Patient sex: F
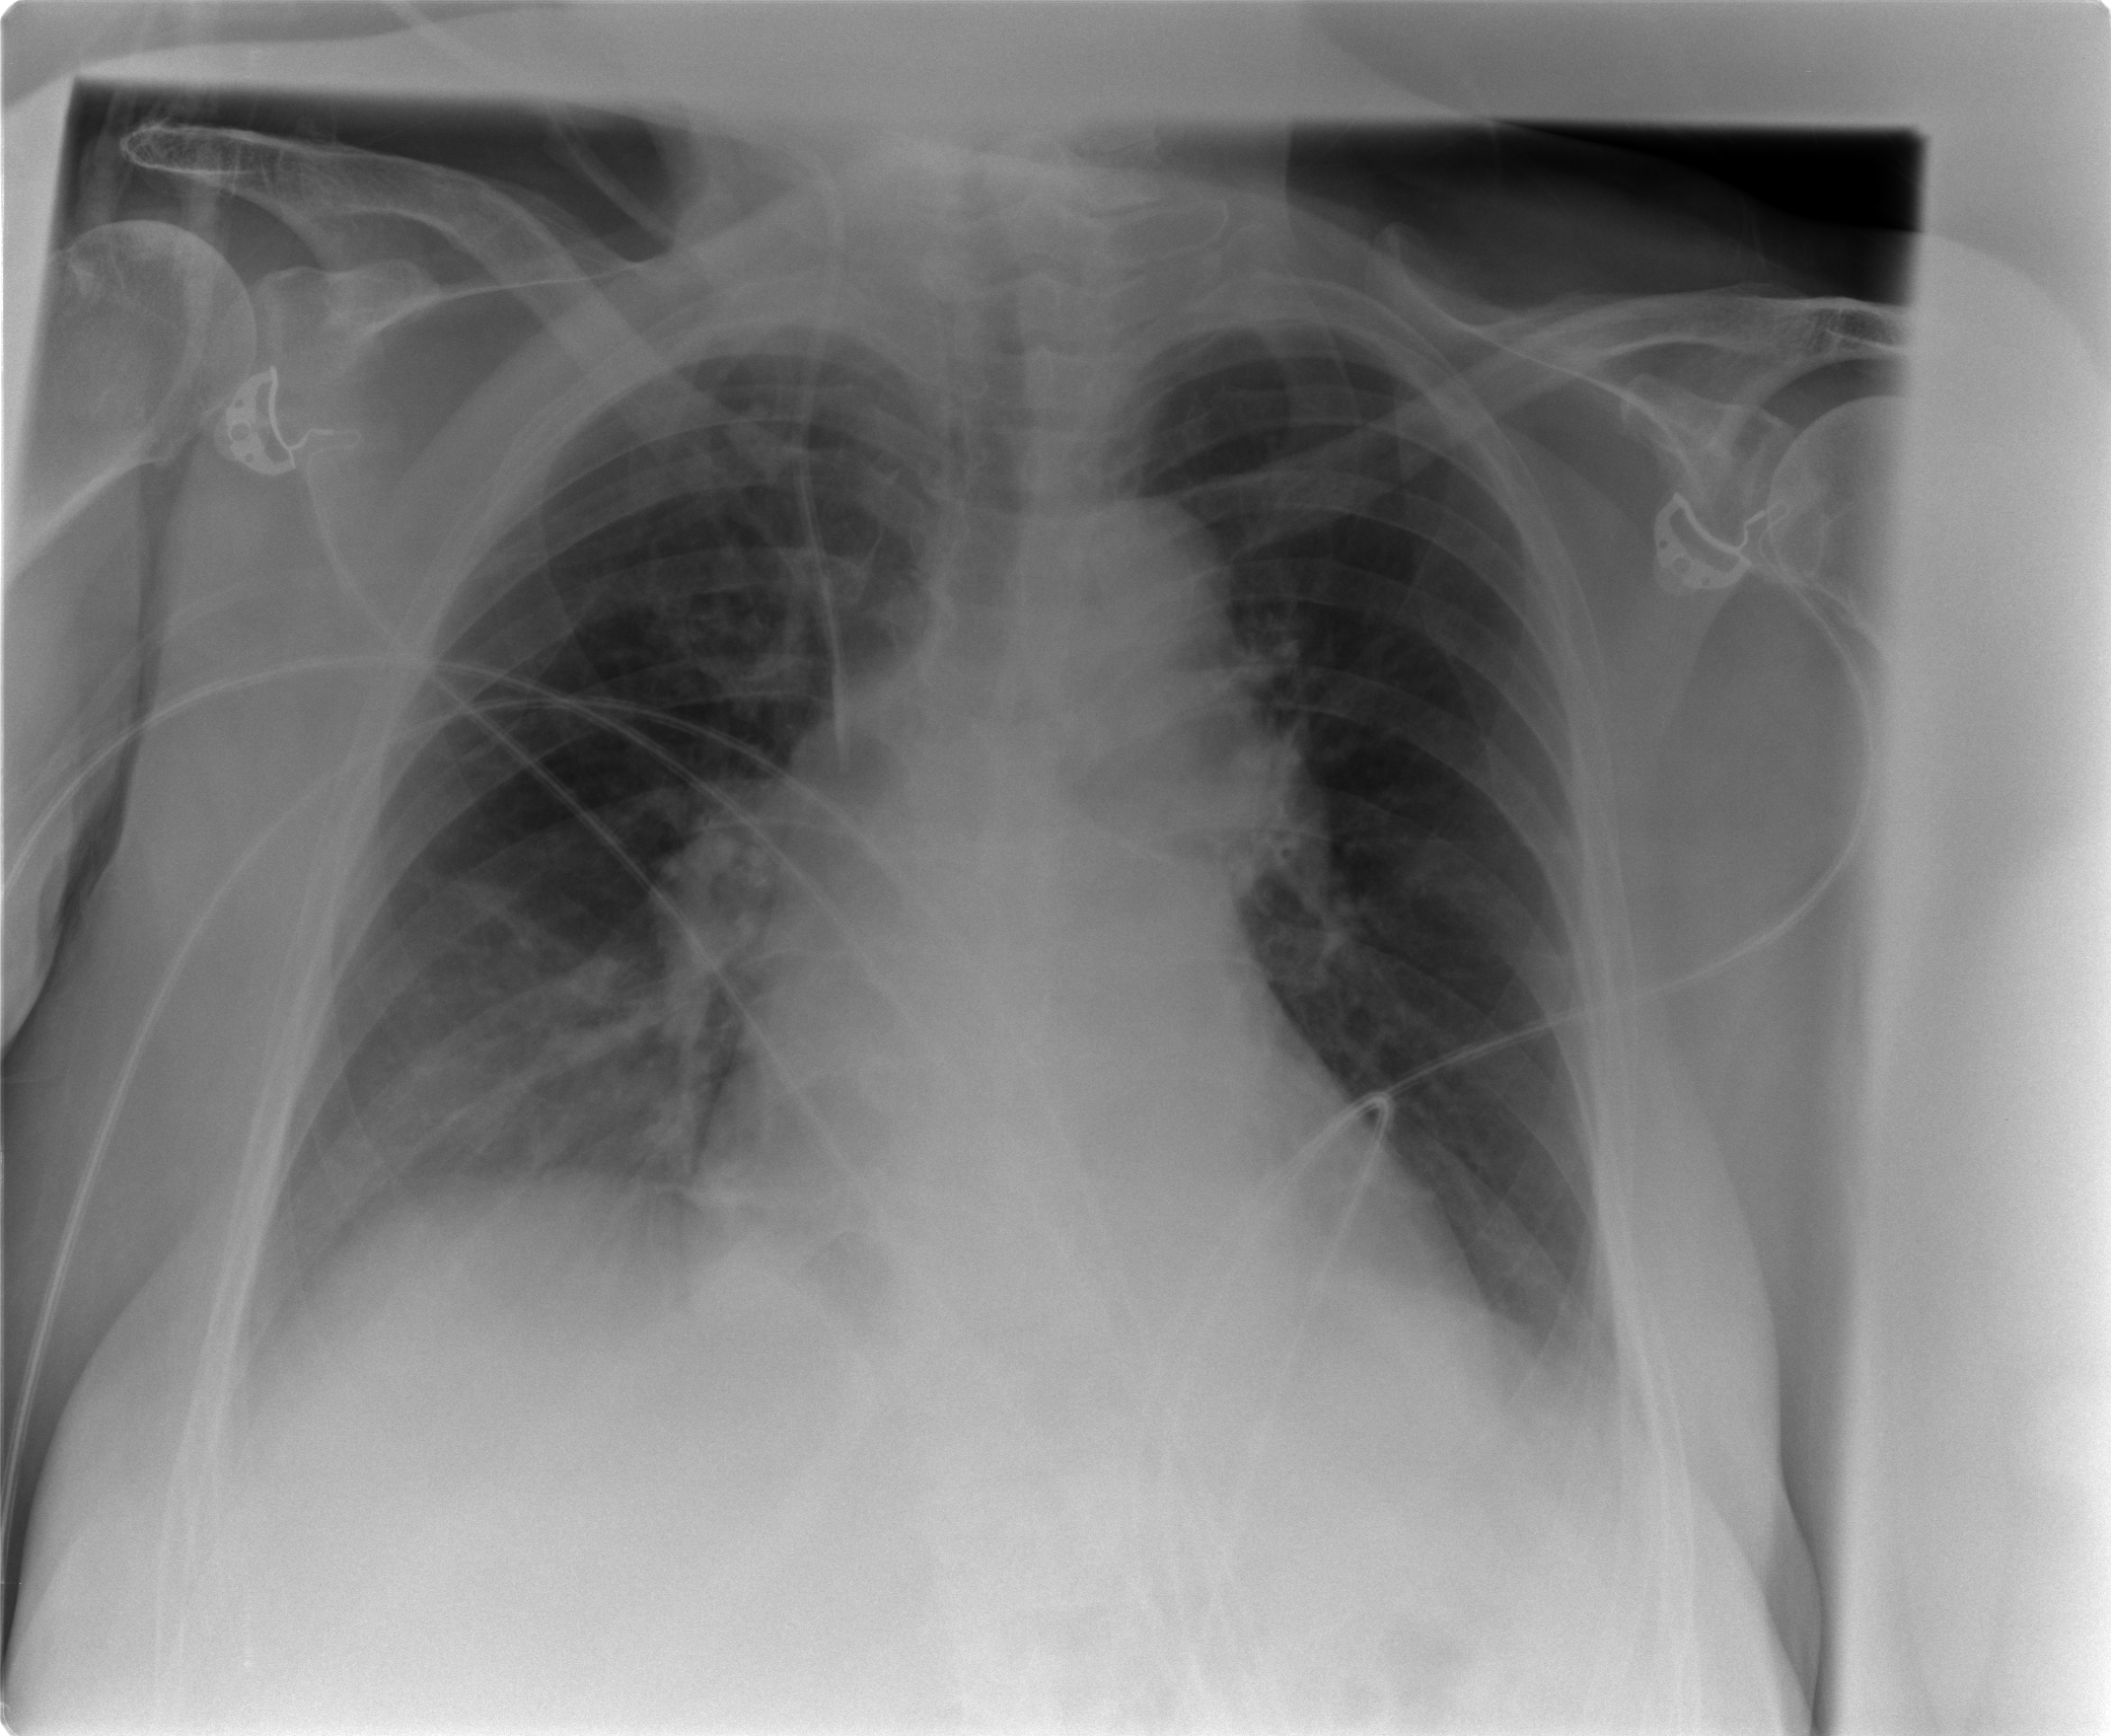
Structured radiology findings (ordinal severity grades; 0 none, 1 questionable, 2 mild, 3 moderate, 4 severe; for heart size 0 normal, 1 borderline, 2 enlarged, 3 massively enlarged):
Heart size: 0
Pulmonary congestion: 0
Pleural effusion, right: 0
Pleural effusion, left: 0
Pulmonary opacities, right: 2
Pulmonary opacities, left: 0
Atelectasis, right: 1
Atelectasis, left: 1